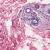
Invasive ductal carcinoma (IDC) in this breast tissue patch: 0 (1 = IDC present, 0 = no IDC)